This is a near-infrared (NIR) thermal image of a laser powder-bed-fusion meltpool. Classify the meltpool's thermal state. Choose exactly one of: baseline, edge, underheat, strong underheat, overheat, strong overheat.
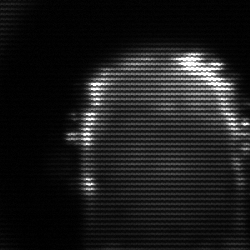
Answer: baseline